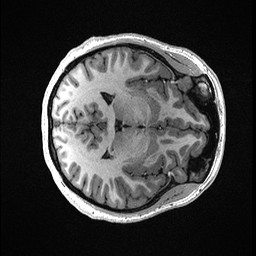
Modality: T1w
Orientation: axial
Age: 25
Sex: female
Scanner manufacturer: ge
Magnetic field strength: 3 T
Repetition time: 0.006952 s
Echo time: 0.00292 s